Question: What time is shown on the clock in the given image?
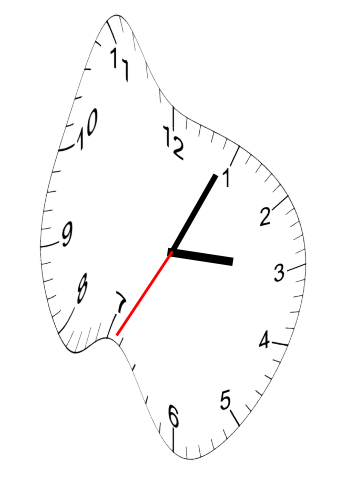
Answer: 03:04:35